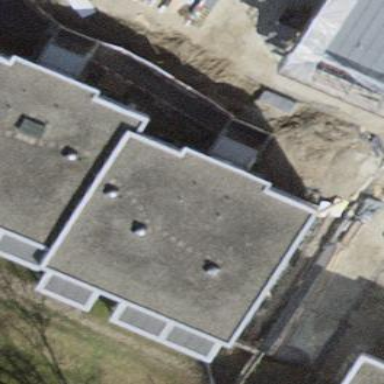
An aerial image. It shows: Flat-roofed building.